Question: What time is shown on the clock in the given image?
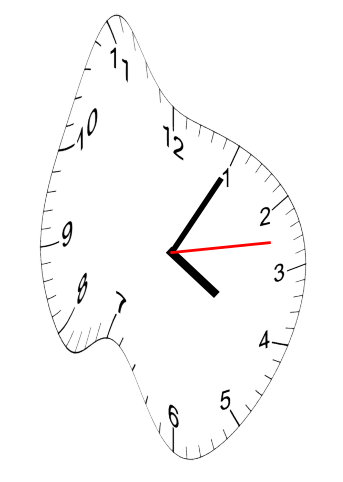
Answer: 04:05:13